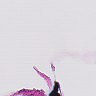
Metastatic tissue present: no